Question: I'm getting an error 'TypeError: 'NoneType' object is not subscriptable' when assigning JSON to a python variable like this 'sheet_id = data["sheetID"]'.
It only happens on my Google App Engine instance. I don't get it when running my Flask app locally and sending POST requests to the app with Postman. Here's the code snippet
'''
@app.route('/main',methods=["POST"])
def main():
data = request.json
print(data)
scope = [
'https://www.googleapis.com/auth/spreadsheets',
'https://www.googleapis.com/auth/gmail.send',
'https://www.googleapis.com/auth/gmail.settings.basic',
'https://www.googleapis.com/auth/gmail.settings.sharing'
]
GCP_PROJECT = os.environ['GCP_PROJECT']
GAE_SID_VERSION = os.environ['GAE_SID_VERSION']
credentials1 = access_secret_version(GCP_PROJECT, <SECRET NAME>, GAE_SID_VERSION)
credentials1 = json.loads(credentials1)
credentials = service_account.Credentials.from_service_account_info(credentials1)
scoped_credentials = credentials.with_scopes(scope)
gc = gspread.authorize(scoped_credentials)
#for sheet with categories and score
sheet_id = data["sheetID"] #this gives me the error
workbook = gc.open_by_key(sheet_id)
...
...
return "OK"
'''
The strange thing is that the whole program runs to completion and I receive 'response = OK'. I'm able to send json data from a triggered script in Google Sheets to my GAE instance, then the GAE instance loads data into a Gcloud storage bucket later. I understand from <URL> that either 'data' or 'sheet_id' could be None but then in that case how would my full program run to completion or even just open the workbook? Here's the Google Apps script
'''
function runDockerImage(sheetID , mainWorksheet , emailTo , emailList , deliverToCloud ,filterOn , labelDisplay , sandbox , deliverToSlack) {
// The code below logs the HTML code of the Google home page.
var dataJSON = {
'sheetID' :sheetID,
'mainWorksheet' : mainWorksheet,
'emailTo' : emailTo,
'emailList' : emailList,
'deliverToCloud' : deliverToCloud,
'filterOn' : filterOn,
'labelDisplay': labelDisplay,
'sandbox' : sandbox,
'deliverToSlack' : deliverToSlack
};
payload = JSON.stringify(dataJSON)
var headers = {
'Accept': 'application/json',
'Content-Type': 'application/json',
'Authorization': 'Basic _authcode_'
};
var options = {
'method': 'post',
'contentType': 'application/json',
'headers': headers,
'payload': payload
};
var response = UrlFetchApp.fetch('https://<project-id>.uc.r.appspot.com/main', options);
Logger.log(response);
}
'''
Here's the tracback from App Engine Error Reporting log:
'''
Traceback (most recent call last):
File "/usr/local/lib/python3.6/site-packages/flask/app.py", line 2447, in wsgi_app
response = self.full_dispatch_request()
File "/usr/local/lib/python3.6/site-packages/flask/app.py", line 1952, in full_dispatch_request
rv = self.handle_user_exception(e)
File "/usr/local/lib/python3.6/site-packages/flask/app.py", line 1821, in handle_user_exception
reraise(exc_type, exc_value, tb)
File "/usr/local/lib/python3.6/site-packages/flask/_compat.py", line 39, in reraise
raise value
File "/usr/local/lib/python3.6/site-packages/flask/app.py", line 1950, in full_dispatch_request
rv = self.dispatch_request()
File "/usr/local/lib/python3.6/site-packages/flask/app.py", line 1936, in dispatch_request
return self.view_functions<URL>
File "/app/app.py", line 118, in main
sheet_id = data["sheetID"]
TypeError: 'NoneType' object is not subscriptable
'''
Finally, I'd just like to ask how is it possible that this program runs completely with this error? I think that I might run into some serious problems later if I don't fix this.
Screenshot of the Error Reporting Log
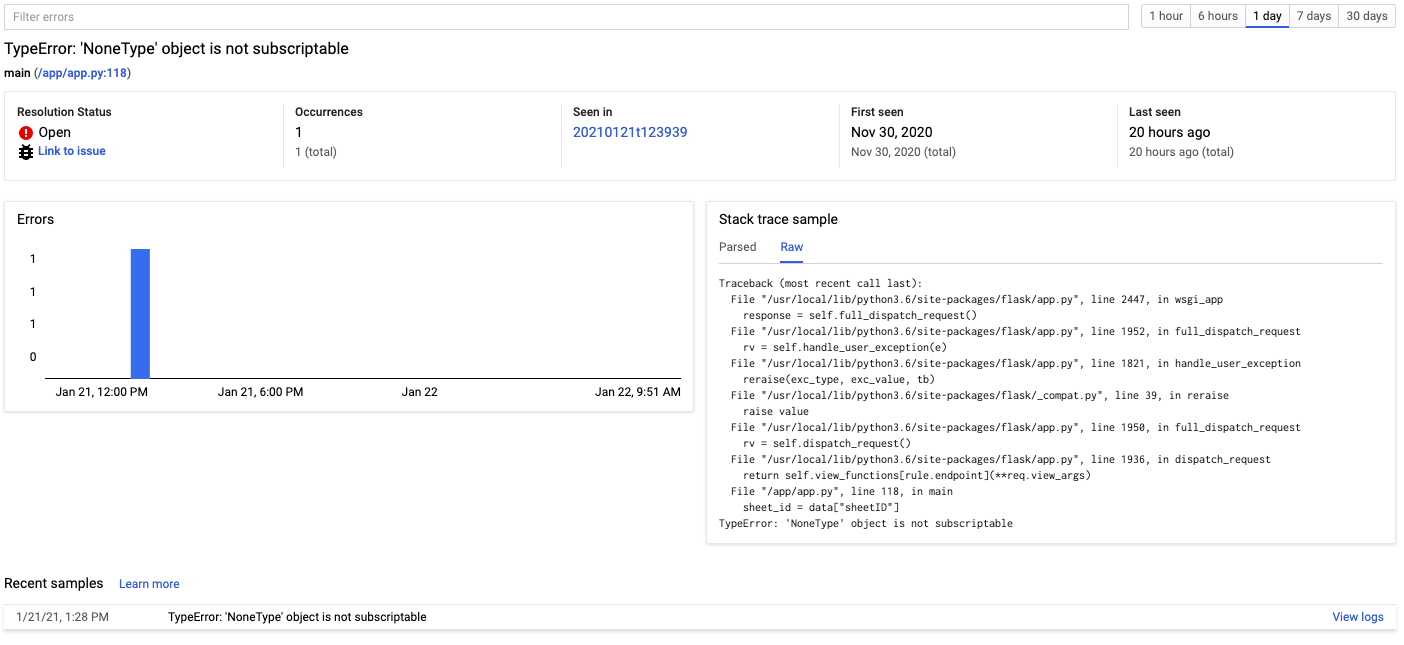
Answer: The error means that 'data' is 'None'
'''
$ python3
Python 3.8.3 (v3.8.3:6f8c8320e9, May 13 2020, 16:29:34)
[Clang 6.0 (clang-600.0.57)] on darwin
Type "help", "copyright", "credits" or "license" for more information.
>>> d=None
>>> d['3']
Traceback (most recent call last):
File "<stdin>", line 1, in <module>
TypeError: 'NoneType' object is not subscriptable
'''
> The strange thing is that the whole program runs to completion and I receive response = OK.
Are you sure you don't have an error handler or something that is returning OK, even though the request handler threw an exception?
Also, why are you doing this?
'''
dataJSON = request.json
json_string = json.dumps(dataJSON)
data = json.loads(json_string)
'''
'request.json' gives you the json request payload as a python dict, but then you convert it to a json string and then parse it to a python dict again. You should just be able to do 'data = request.json'